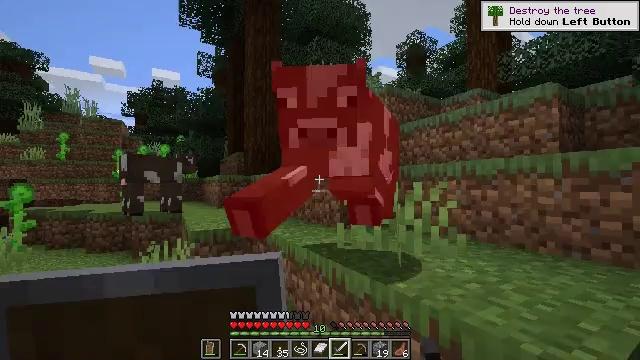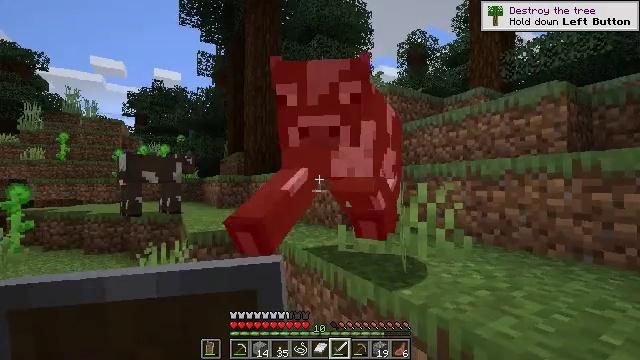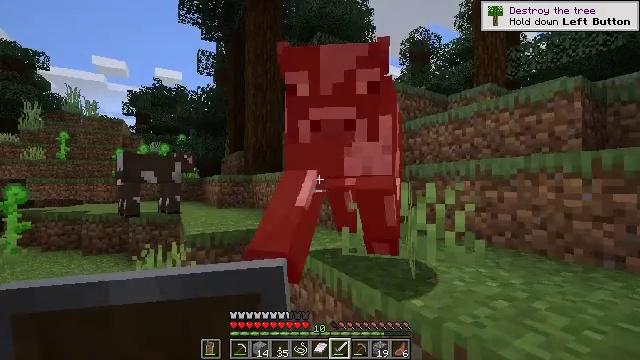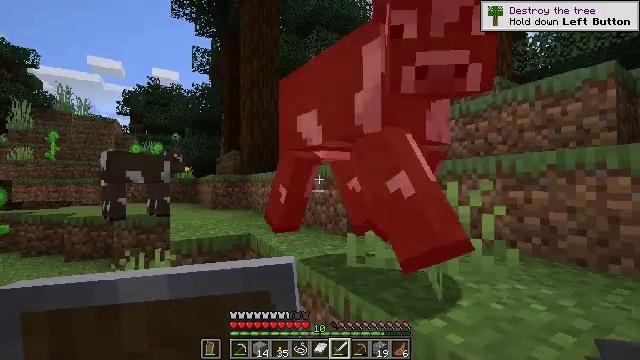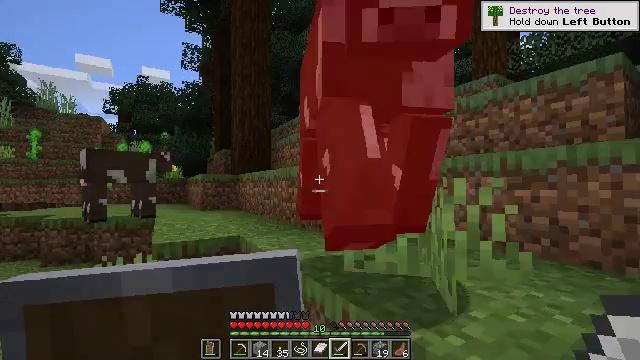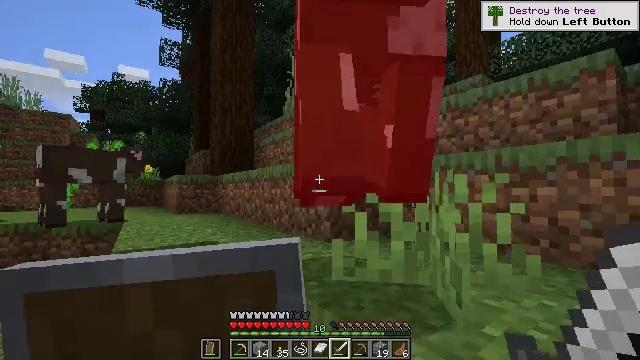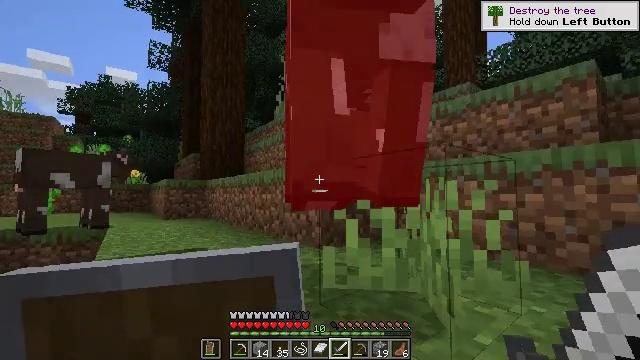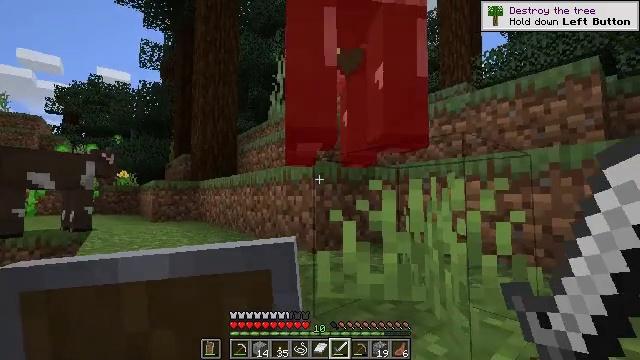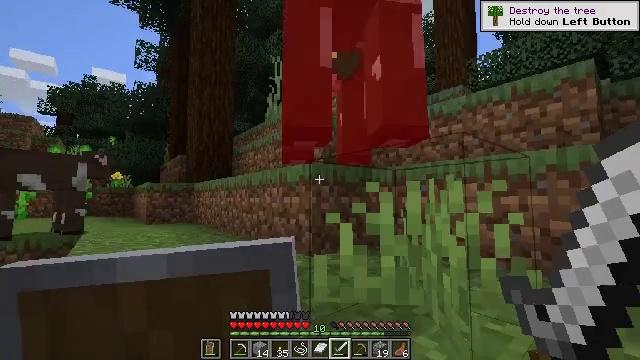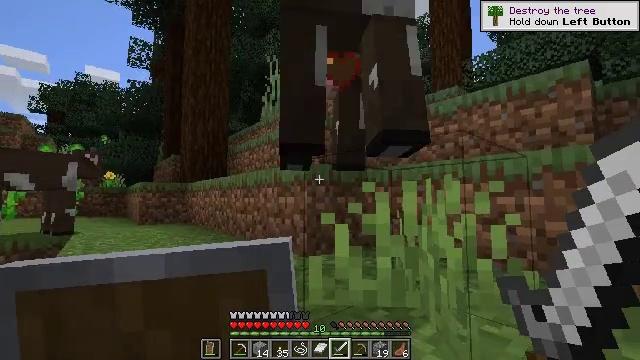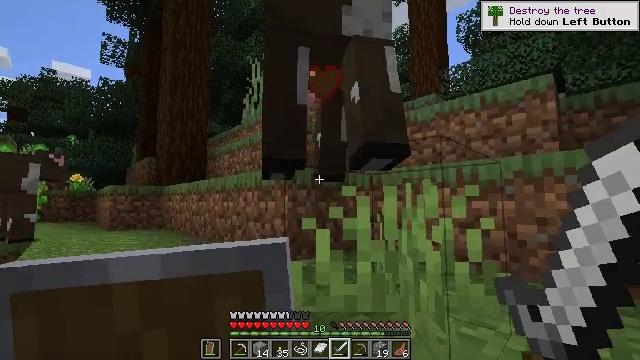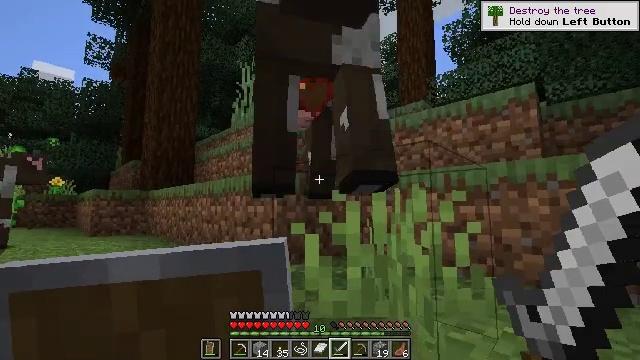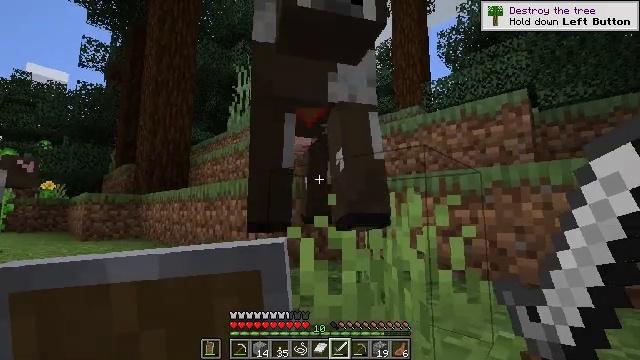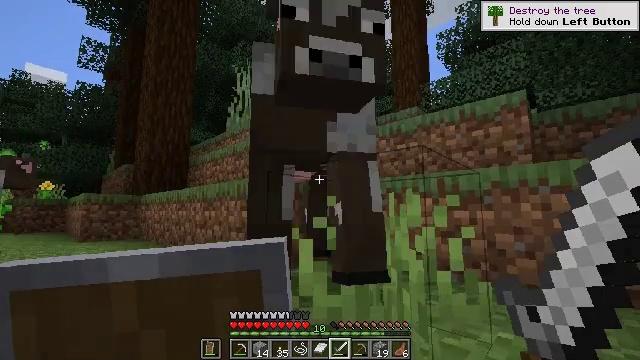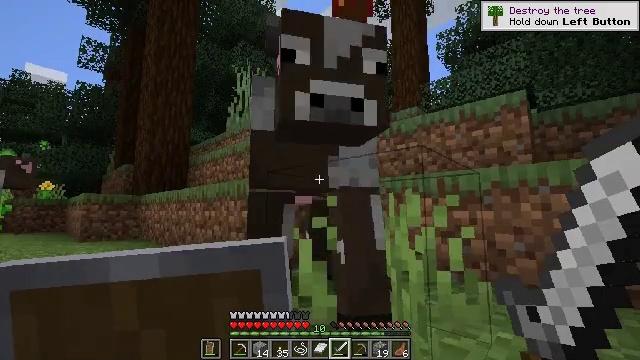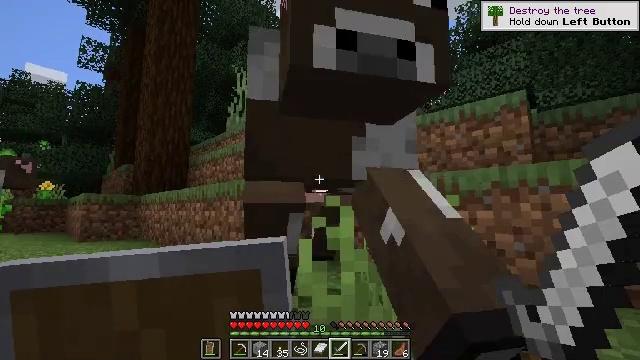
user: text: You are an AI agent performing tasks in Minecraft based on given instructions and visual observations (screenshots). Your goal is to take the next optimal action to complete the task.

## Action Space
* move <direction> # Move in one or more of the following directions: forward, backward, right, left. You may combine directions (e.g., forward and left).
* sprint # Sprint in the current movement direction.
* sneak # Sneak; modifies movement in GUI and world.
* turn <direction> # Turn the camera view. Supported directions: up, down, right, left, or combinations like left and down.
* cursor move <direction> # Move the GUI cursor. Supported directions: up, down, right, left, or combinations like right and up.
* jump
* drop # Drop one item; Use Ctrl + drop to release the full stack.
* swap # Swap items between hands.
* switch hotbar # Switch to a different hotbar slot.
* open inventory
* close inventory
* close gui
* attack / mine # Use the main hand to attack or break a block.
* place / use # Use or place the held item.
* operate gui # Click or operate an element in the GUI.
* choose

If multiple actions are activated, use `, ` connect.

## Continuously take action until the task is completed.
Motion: motion action
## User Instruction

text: Combat the cow.
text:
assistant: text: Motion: move forward
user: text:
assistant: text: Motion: move forward
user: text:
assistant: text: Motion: move forward
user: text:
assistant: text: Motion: move forward, turn right
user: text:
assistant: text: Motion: move forward, turn right
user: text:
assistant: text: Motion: turn right
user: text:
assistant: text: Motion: turn right
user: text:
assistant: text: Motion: no_op
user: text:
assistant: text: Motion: no_op
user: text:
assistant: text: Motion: turn right
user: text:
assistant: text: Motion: turn right and up
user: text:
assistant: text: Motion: no_op
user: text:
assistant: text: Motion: no_op
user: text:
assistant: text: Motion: no_op
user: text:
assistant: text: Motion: no_op
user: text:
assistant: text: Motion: attack / mine
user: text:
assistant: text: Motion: attack / mine
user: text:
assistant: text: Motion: attack / mine
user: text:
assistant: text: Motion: attack / mine
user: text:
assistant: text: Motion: attack / mine
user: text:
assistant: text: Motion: attack / mine